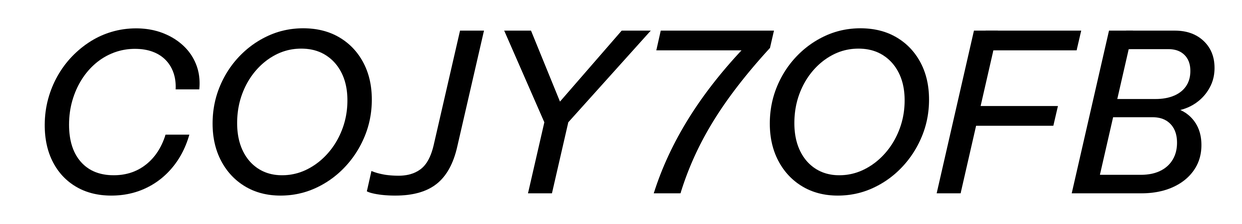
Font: InstrumentSans-Italic_Medium_Italic